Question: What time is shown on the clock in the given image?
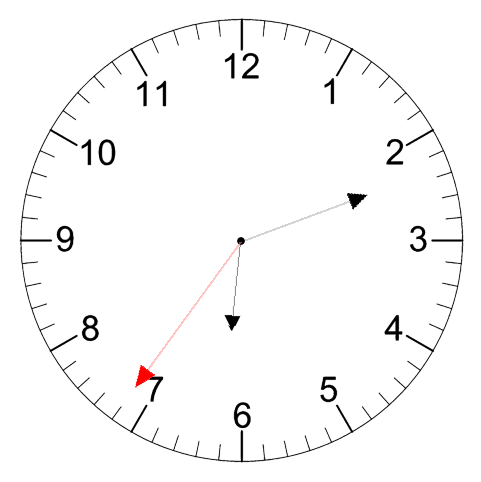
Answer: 06:11:36